Aerial crown-view tile of a tropical tree (Barro Colorado Island, Panama), acquired 20250414:
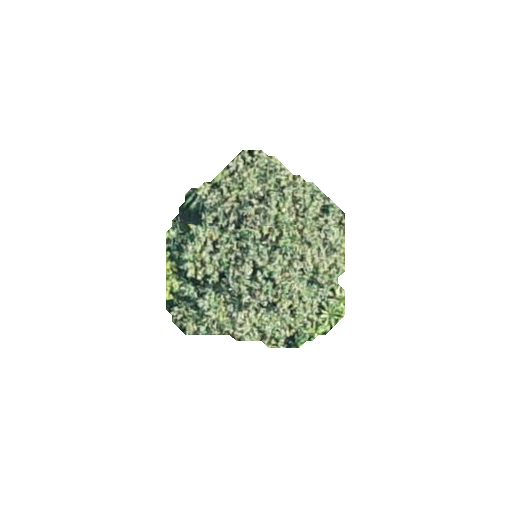
Species: Miconia argentea
GBIF accepted scientific name: Miconia argentea
Crown area: 40.845 m²